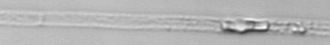
Label: Dactyliosolen_blavyanus